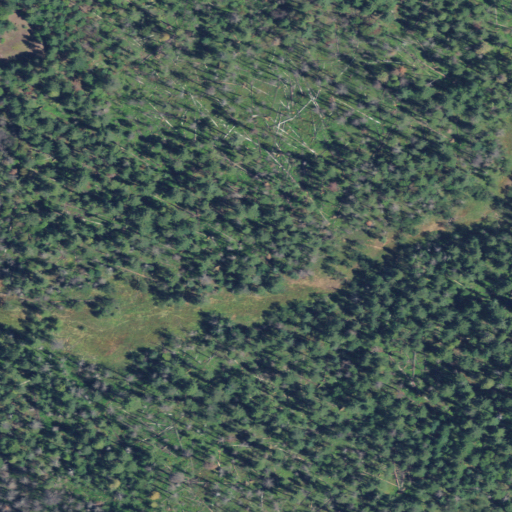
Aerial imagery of plain(s) in Oregon named Serviceberry Flat containing shrub, evergreen forest, and grassland